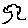
Label: tree